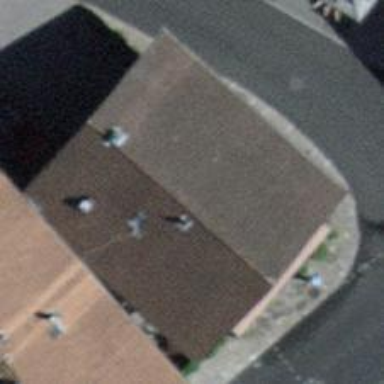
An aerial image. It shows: Restaurant.